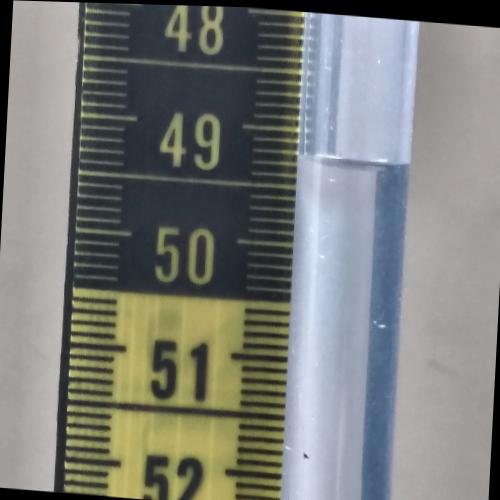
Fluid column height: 49.2 cm